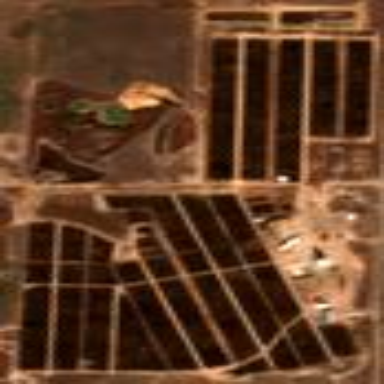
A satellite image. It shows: Feedlot within farmyard.